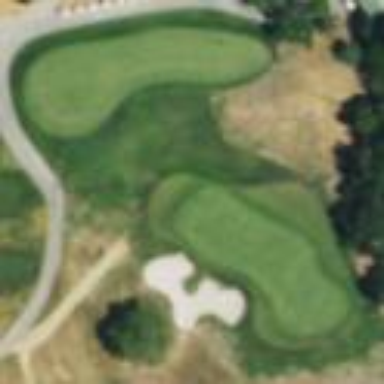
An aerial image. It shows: Area of rough grass used for golf.